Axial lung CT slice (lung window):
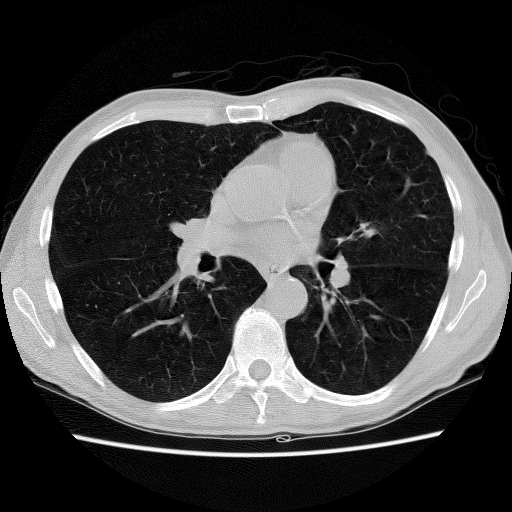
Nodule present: yes
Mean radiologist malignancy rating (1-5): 2.5